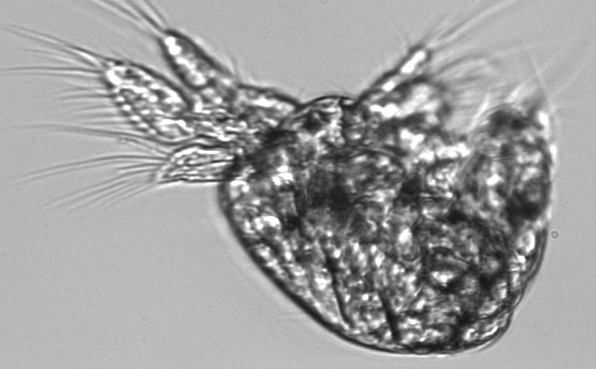
Label: Copepod_nauplii